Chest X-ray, AP view. Patient: 61 years old, sex M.
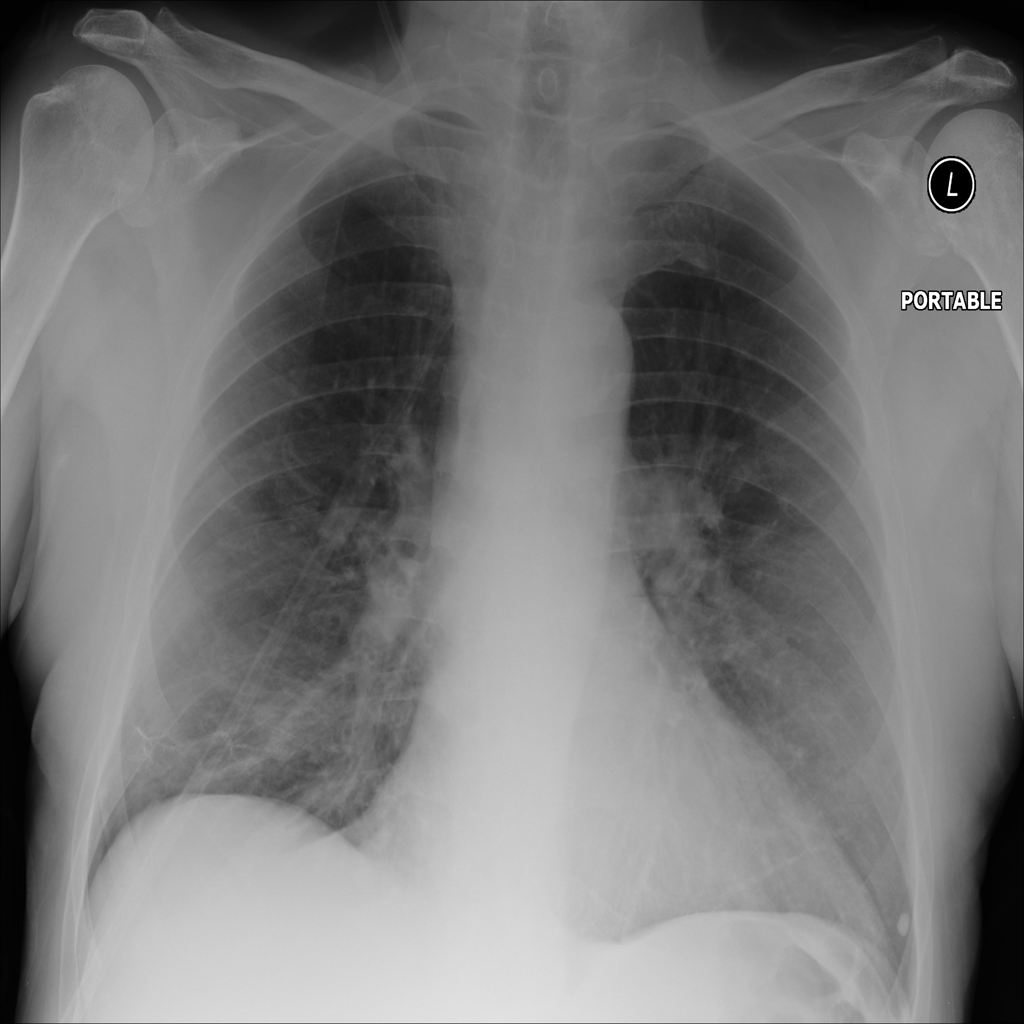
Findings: Infiltration